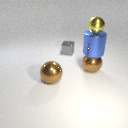
large brown metal sphere to the left of large brown metal sphere